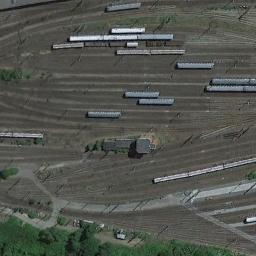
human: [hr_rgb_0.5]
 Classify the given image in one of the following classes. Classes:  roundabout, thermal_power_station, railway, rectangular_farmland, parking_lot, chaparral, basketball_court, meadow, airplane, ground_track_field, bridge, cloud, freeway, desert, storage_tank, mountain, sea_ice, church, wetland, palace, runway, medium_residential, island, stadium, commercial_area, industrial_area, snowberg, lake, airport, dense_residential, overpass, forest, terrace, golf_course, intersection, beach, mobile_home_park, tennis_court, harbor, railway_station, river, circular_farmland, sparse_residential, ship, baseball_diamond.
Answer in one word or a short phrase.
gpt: railway